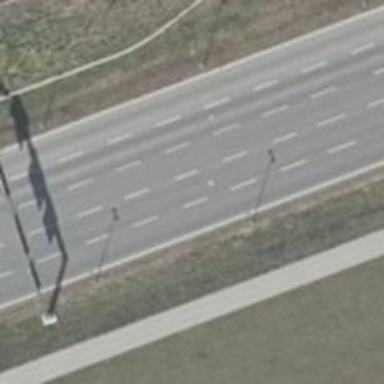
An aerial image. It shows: Tertiary road with asphalt surface. There is separate sidewalk along the road.